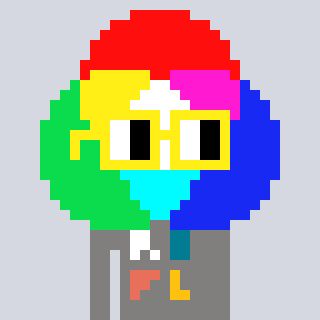
a pixel art character with square yellow glasses, a color circle-shaped head and a bluegrey-colored body on a cool background